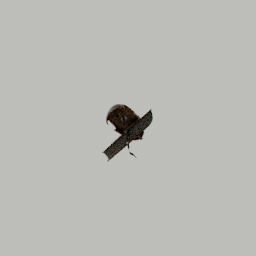
Label: mechanical